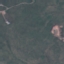
Land use / land cover: HerbaceousVegetation